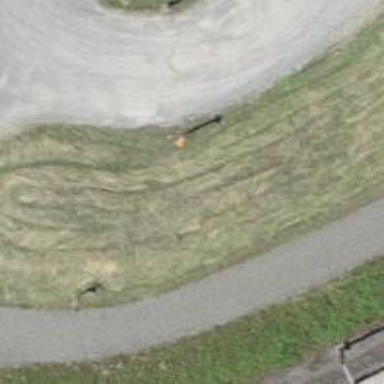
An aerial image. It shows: Pole with roofed pipeline marker.